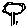
Label: tree